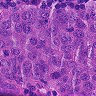
Metastatic tissue present: yes